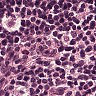
Metastatic tissue present: no